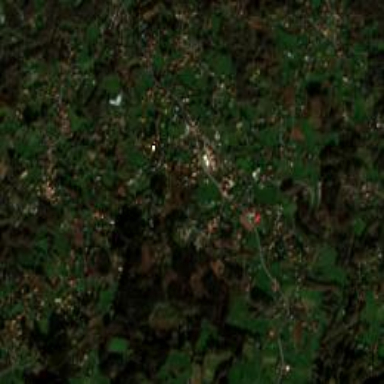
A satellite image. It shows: Small hamlet.